Chest X-ray. View position: PA
Patient age: 56
Patient sex: F
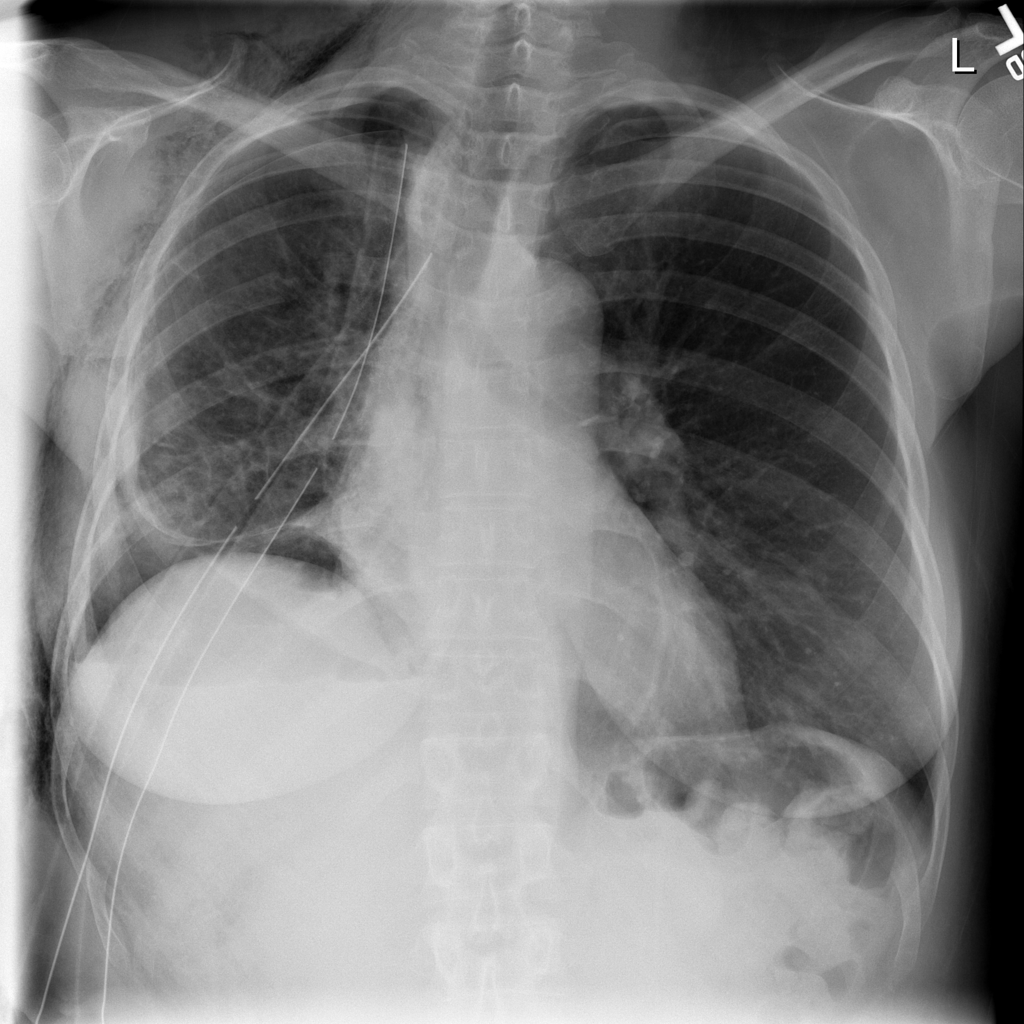
Finding: Pneumothorax